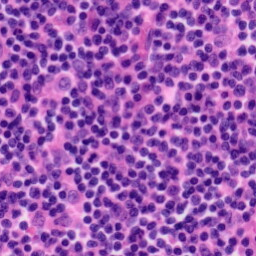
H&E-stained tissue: Tonsil